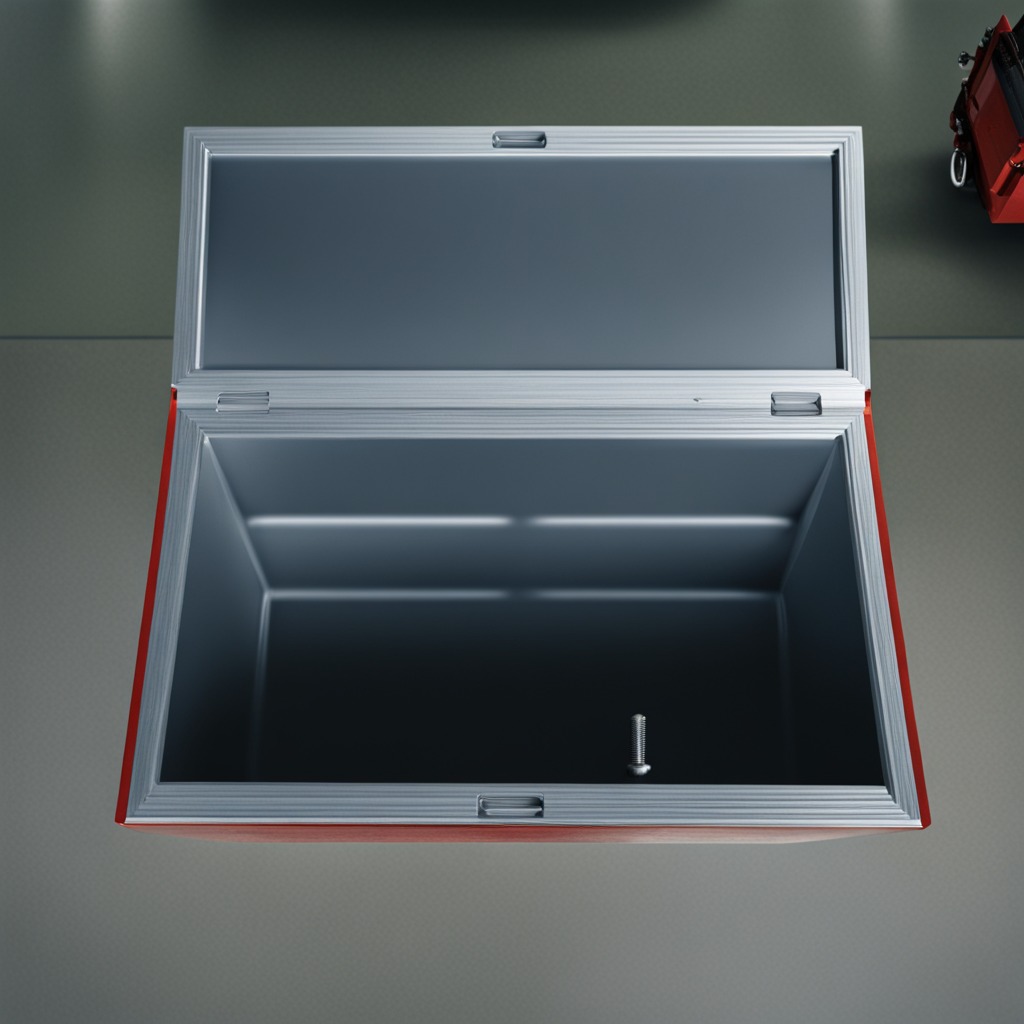
A metal screw is lying on a toolbox surface in an airplane hangar workshop.